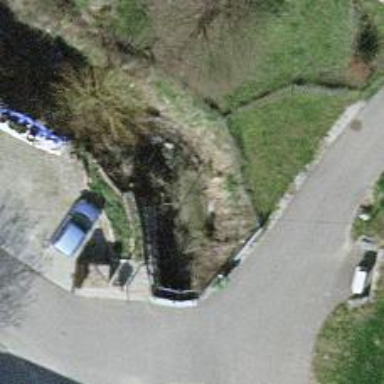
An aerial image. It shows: Culvert tunnel.